A spectrogram of one vibration snapshot from a rotating bearing is shown (time on one axis, frequency on the other). Diagnose the bearing from this image, choosing from: normal, inner_race, outer_race, ball.
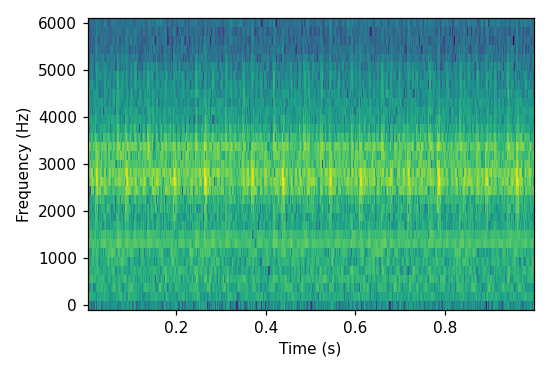
Answer: outer_race